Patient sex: F
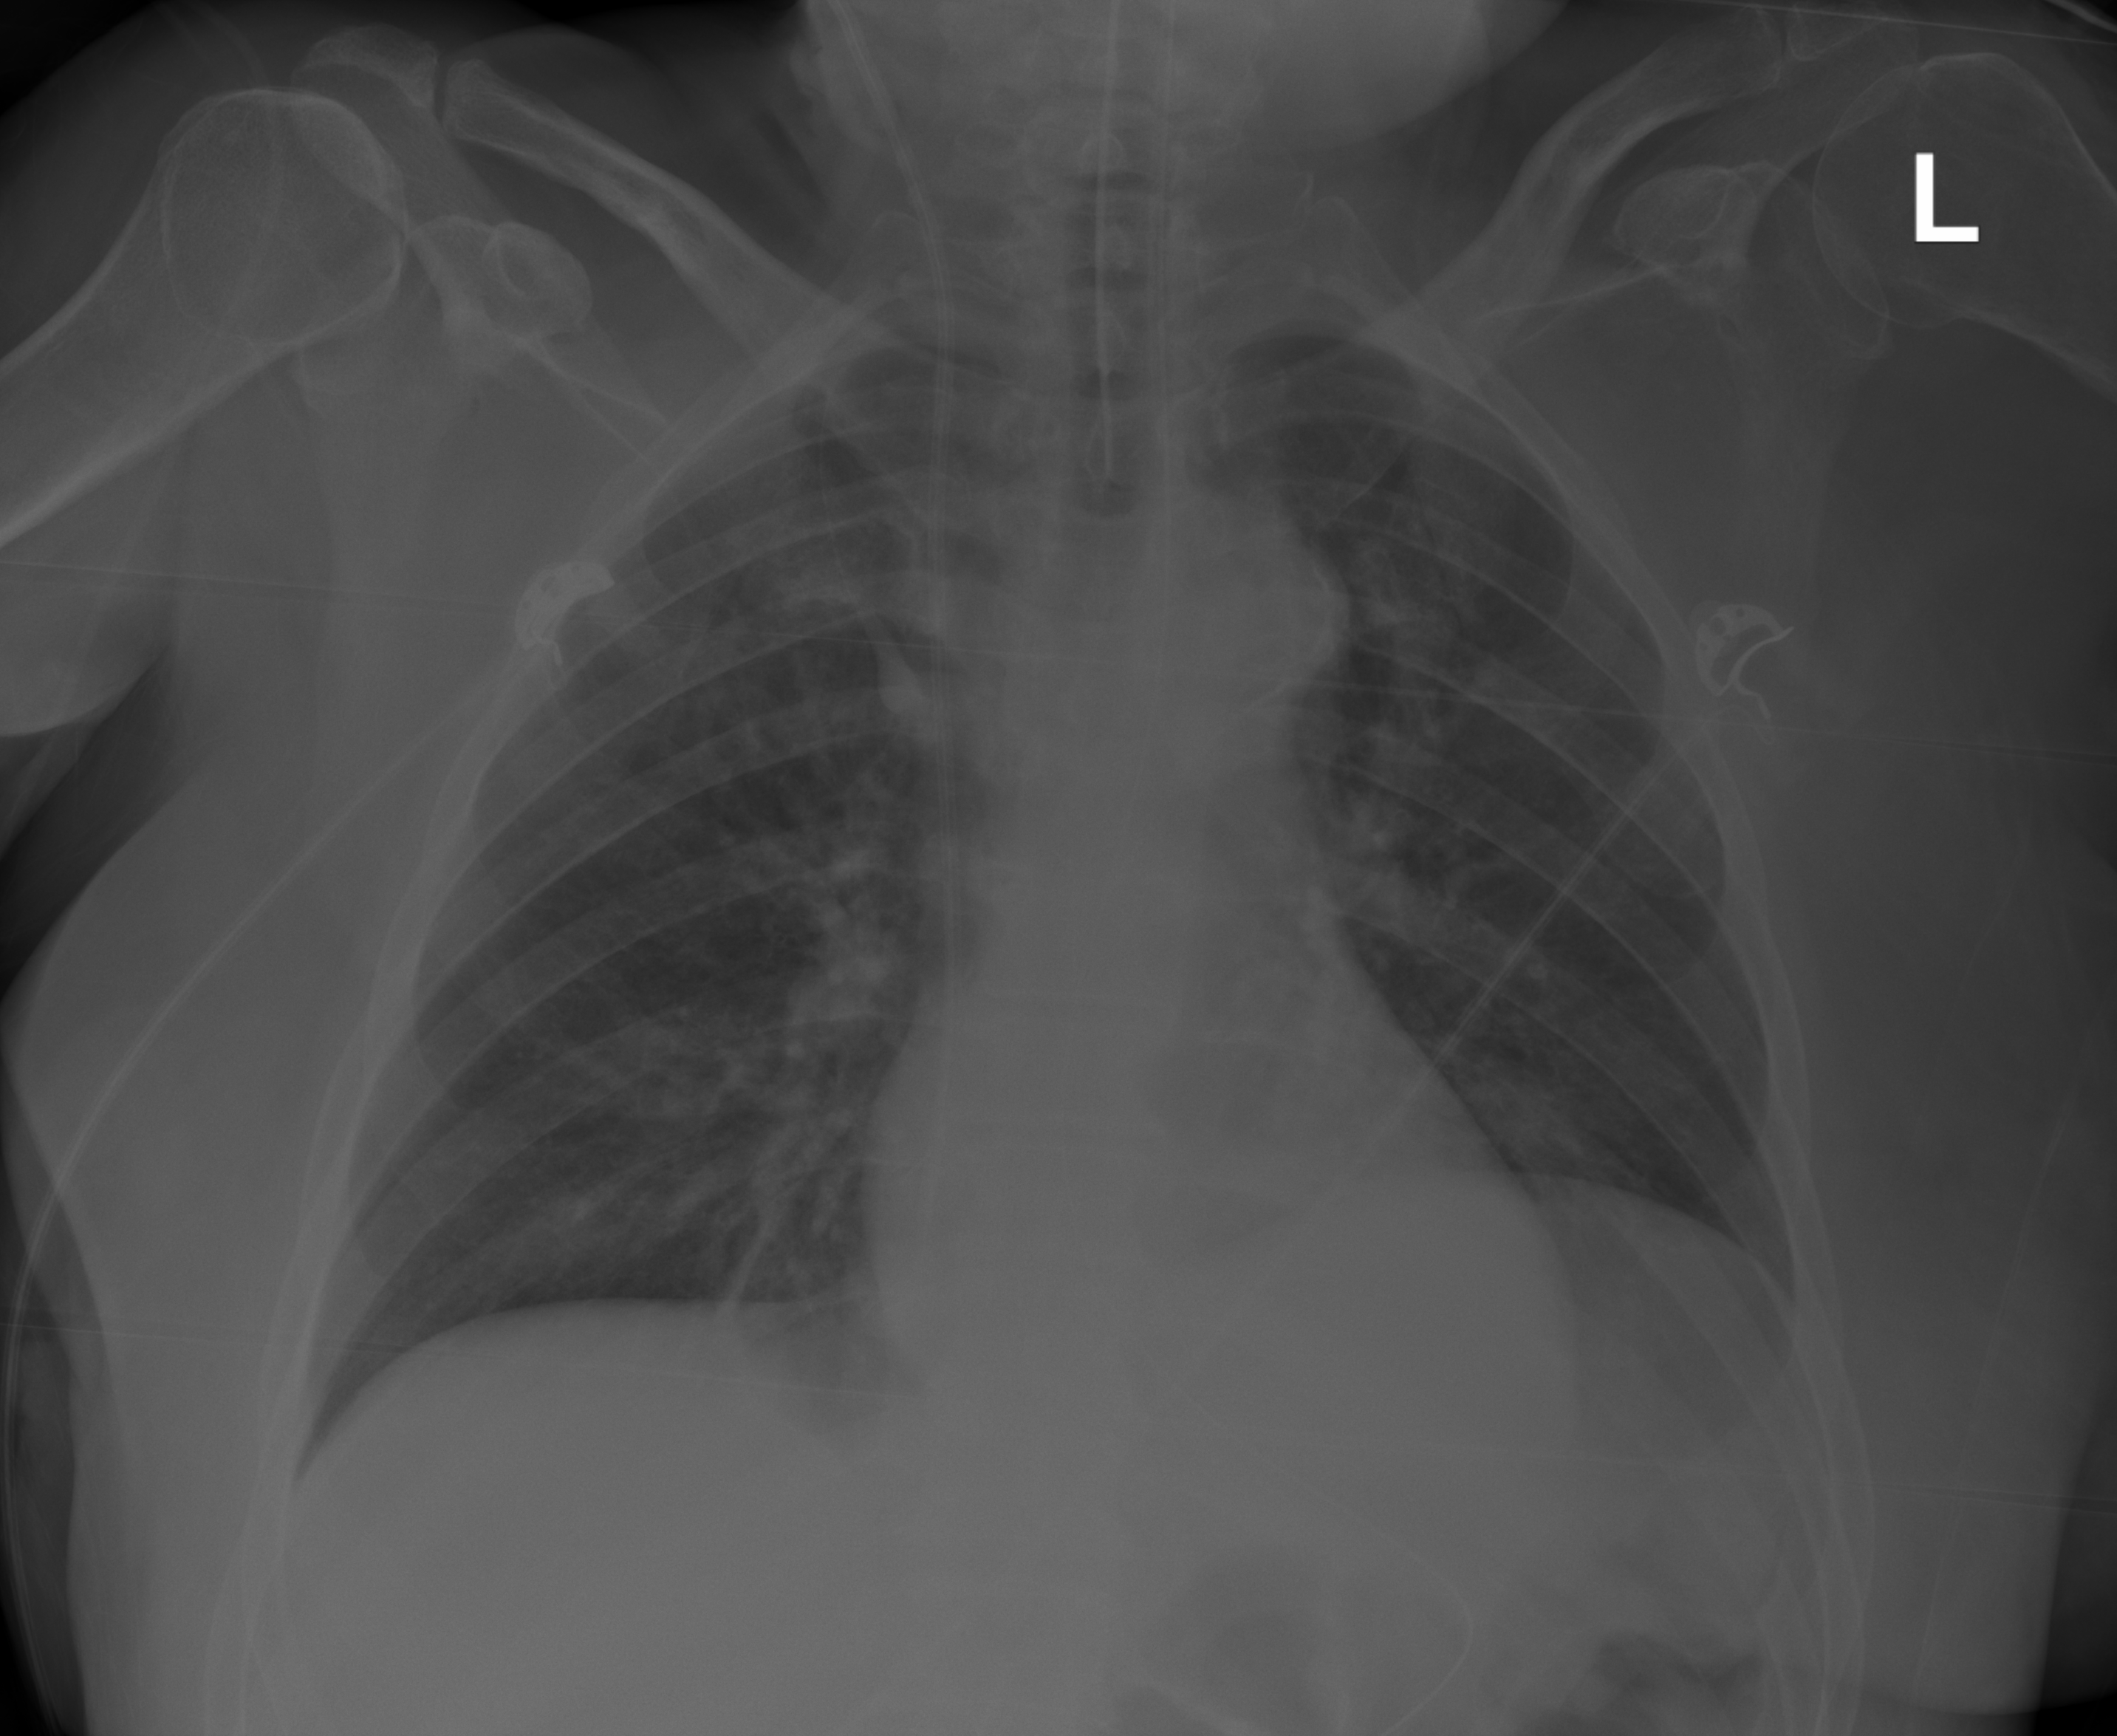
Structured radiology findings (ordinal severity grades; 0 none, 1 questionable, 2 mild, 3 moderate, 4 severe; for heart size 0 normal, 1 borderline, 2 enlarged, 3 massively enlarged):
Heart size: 0
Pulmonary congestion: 2
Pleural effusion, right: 0
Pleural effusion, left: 0
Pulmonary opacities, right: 0
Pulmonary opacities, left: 0
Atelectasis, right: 0
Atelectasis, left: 0